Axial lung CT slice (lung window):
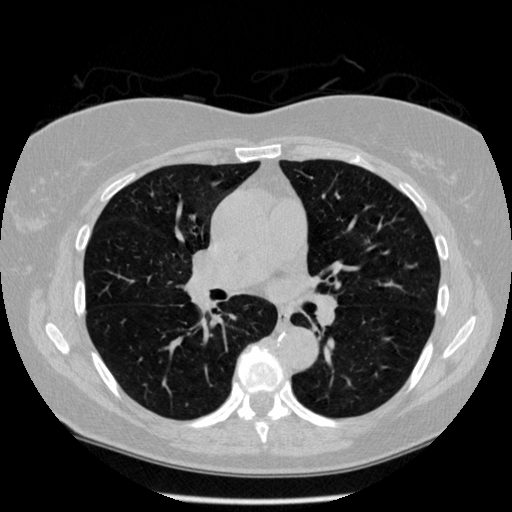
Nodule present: no